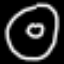
Label: donut